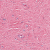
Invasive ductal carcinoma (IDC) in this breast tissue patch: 0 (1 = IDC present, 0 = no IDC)